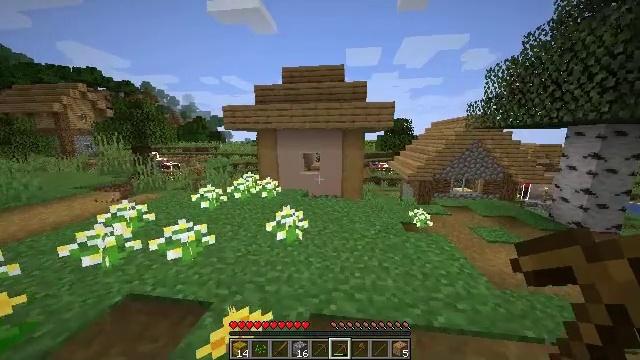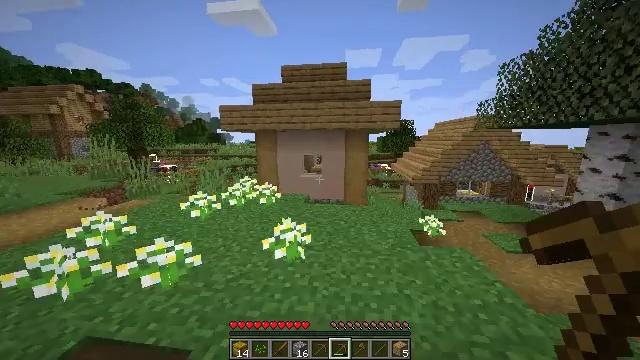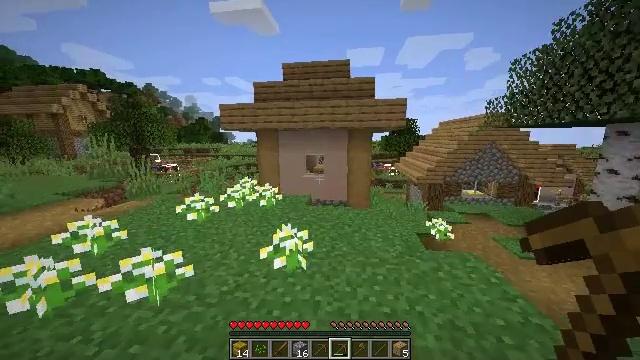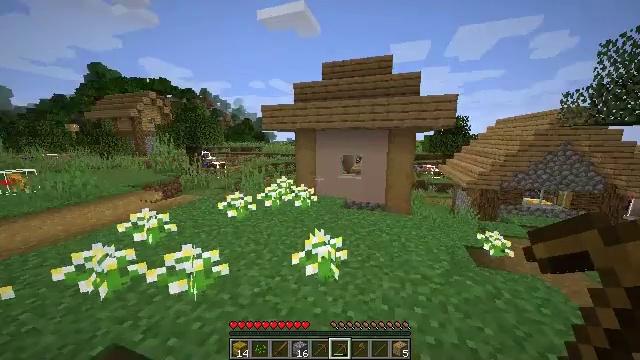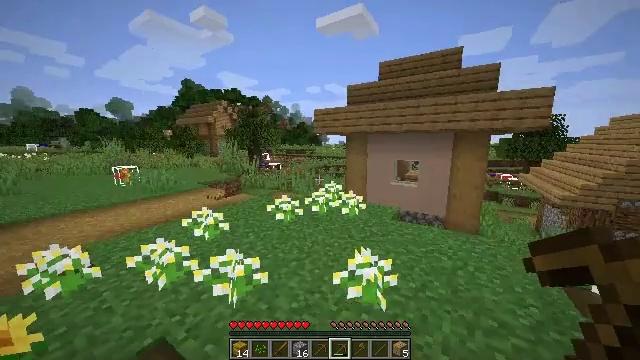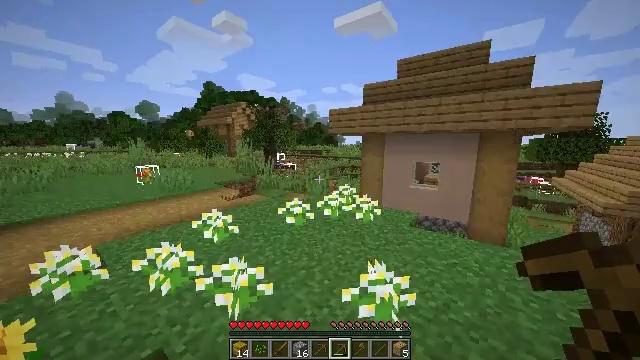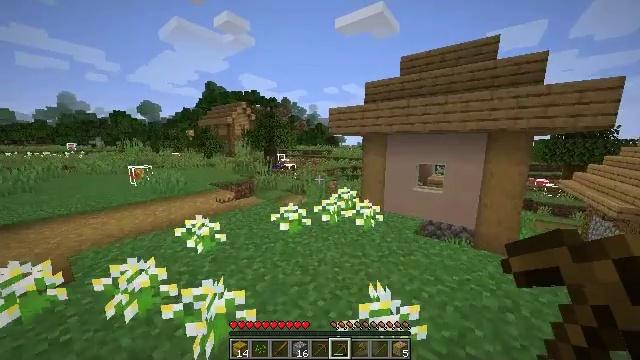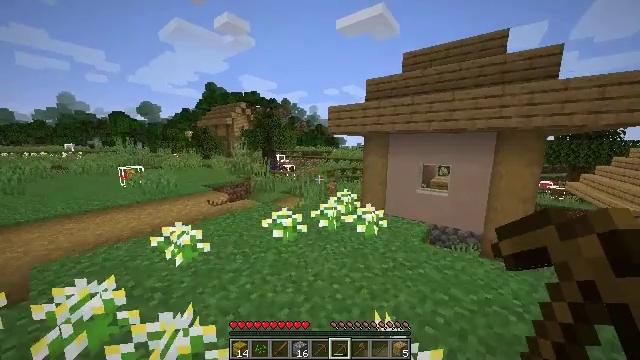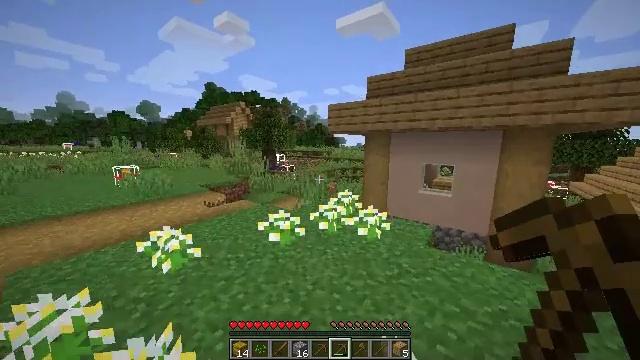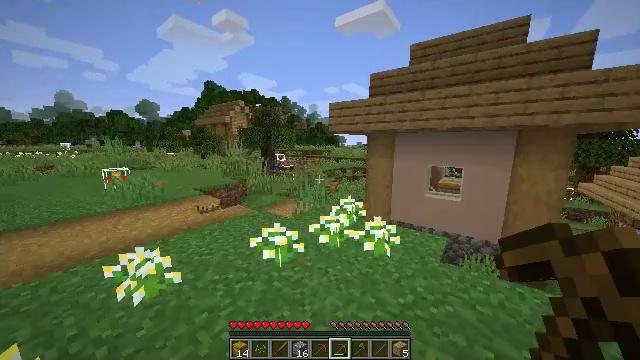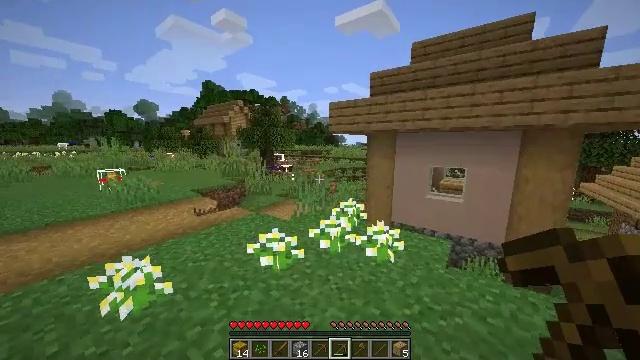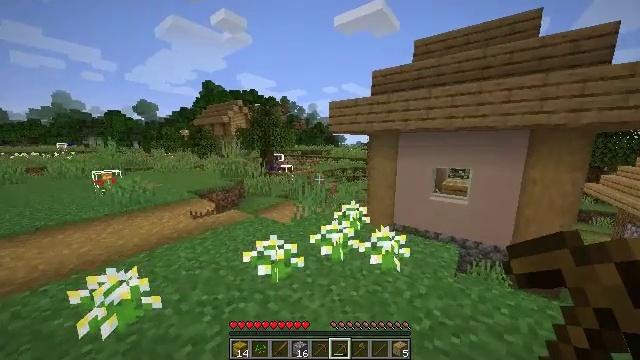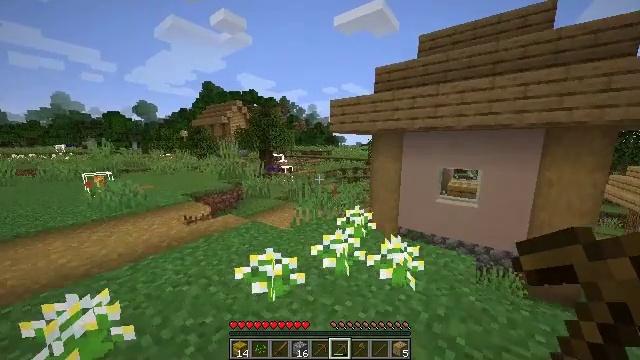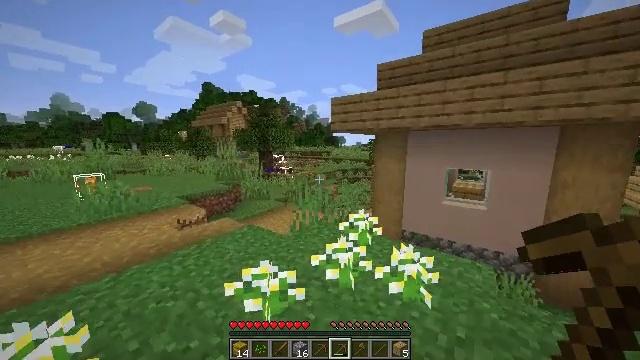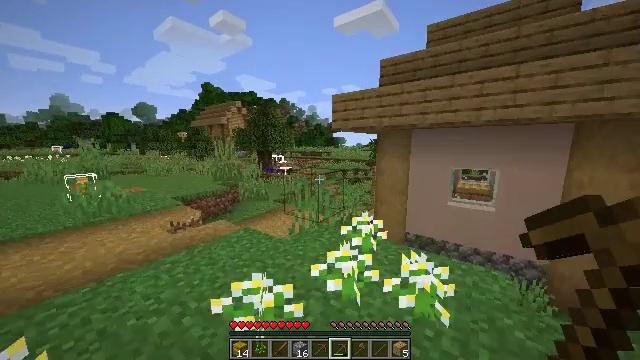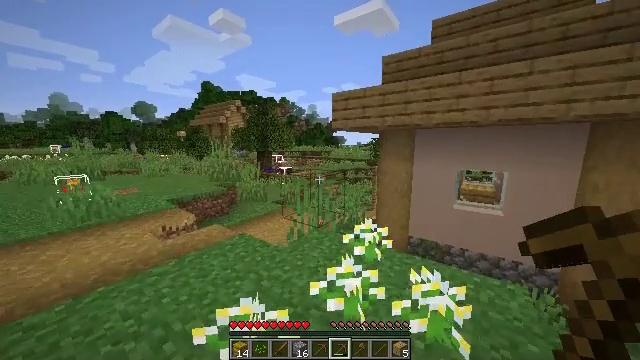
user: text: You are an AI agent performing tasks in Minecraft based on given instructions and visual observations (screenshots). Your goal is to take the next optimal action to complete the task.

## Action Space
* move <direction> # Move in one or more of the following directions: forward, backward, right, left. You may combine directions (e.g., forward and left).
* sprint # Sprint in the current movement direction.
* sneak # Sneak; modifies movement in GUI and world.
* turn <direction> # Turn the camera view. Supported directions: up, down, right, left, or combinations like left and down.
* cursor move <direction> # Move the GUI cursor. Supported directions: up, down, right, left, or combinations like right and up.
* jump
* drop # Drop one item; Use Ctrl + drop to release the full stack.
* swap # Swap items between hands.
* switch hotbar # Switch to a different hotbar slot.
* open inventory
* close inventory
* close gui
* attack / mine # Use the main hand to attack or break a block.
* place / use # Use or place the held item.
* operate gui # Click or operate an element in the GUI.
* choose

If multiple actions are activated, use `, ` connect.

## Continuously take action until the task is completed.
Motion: motion action
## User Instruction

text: Prepare to craft some wheat.
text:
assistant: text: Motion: move forward, sprint
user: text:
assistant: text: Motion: move forward, sprint
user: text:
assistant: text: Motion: move forward, sprint, turn left
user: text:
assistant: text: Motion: move forward, sprint, turn left
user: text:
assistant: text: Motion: move forward, sprint, turn left
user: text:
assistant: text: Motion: move forward, sprint
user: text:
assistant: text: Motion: move forward, sprint
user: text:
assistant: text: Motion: move forward, sprint
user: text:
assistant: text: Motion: move forward, sprint
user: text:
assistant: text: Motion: move forward, sprint
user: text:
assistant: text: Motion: move forward, sprint
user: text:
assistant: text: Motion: move forward, sprint
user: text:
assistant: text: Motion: move forward, sprint
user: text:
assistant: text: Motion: move forward, sprint
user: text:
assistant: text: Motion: move forward, sprint
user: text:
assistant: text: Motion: move forward, sprint
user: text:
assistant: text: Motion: move forward, sprint
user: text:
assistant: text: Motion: move forward, sprint
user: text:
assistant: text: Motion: move forward, sprint
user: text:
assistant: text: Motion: move forward, sprint
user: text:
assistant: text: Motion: move forward, sprint
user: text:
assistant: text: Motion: move forward, sprint
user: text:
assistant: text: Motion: move forward, sprint
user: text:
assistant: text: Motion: move forward, sprint
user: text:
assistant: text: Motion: move forward, sprint
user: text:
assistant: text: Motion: move forward, sprint
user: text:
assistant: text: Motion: move forward, sprint
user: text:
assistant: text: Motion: move forward, sprint
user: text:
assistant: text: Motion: move forward, sprint
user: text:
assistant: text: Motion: move forward, sprint